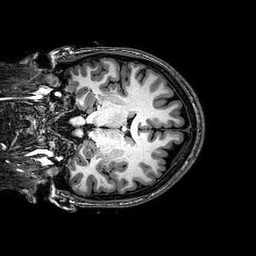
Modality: T1w
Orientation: coronal
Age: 22
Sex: female
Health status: healthy
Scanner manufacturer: philips
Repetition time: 0.008239 s
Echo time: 0.00381 s